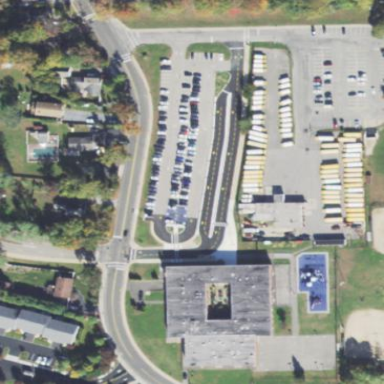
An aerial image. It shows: School.